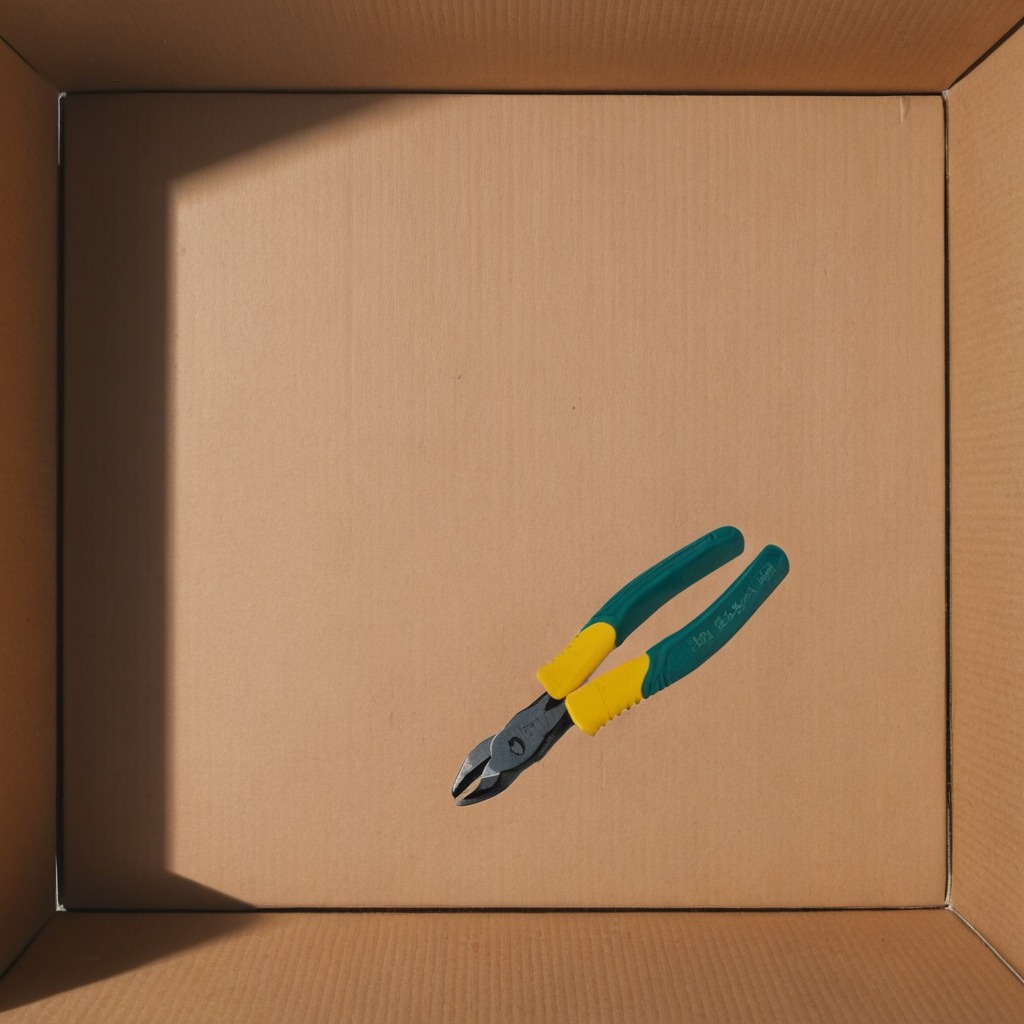
A plier lies on the cardboard surface in an outdoor workshop during daytime bright natural light soft shadows slightly creased but